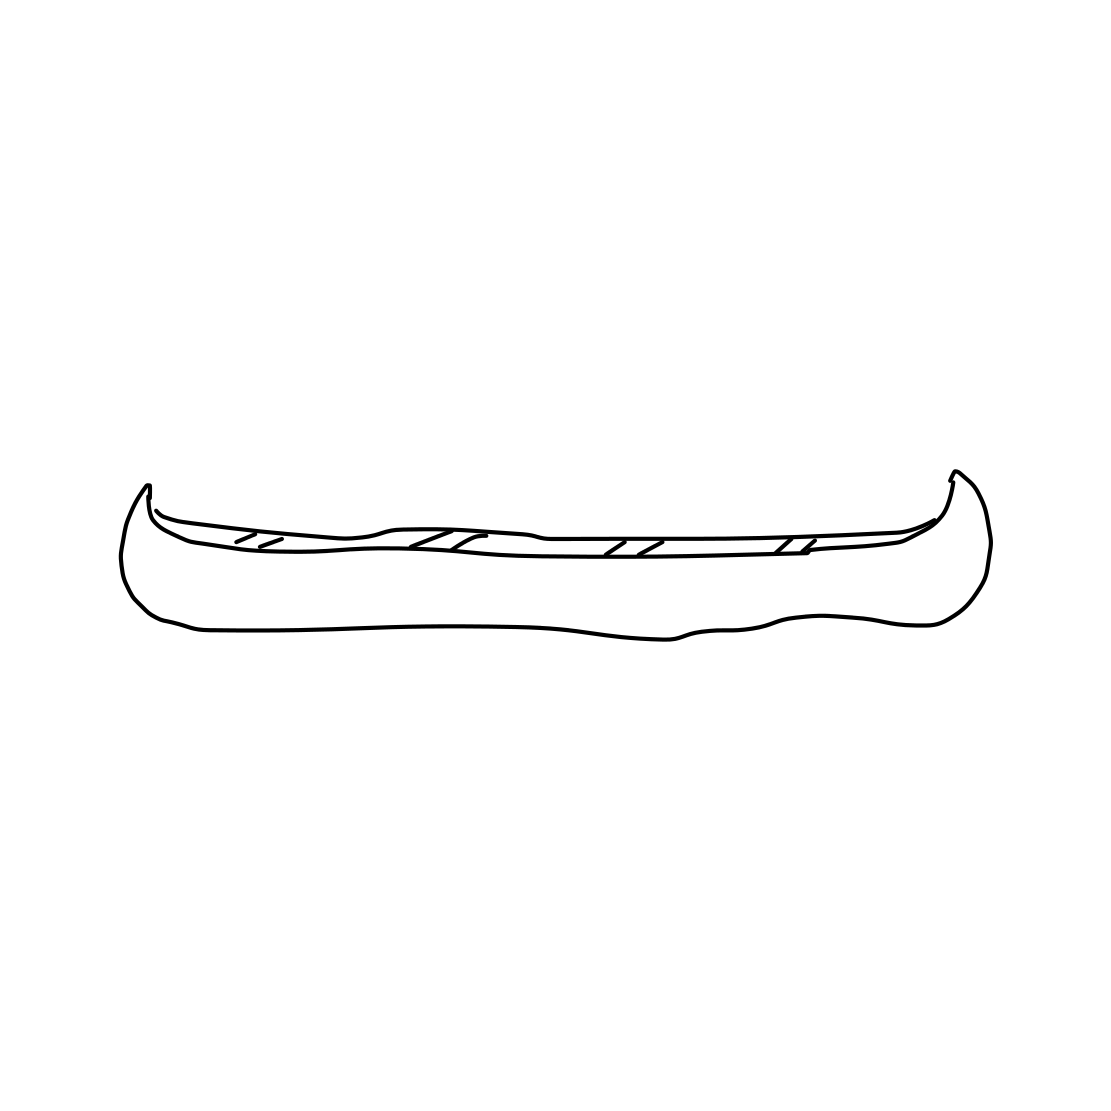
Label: canoe